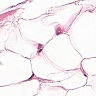
Metastatic tissue present: no